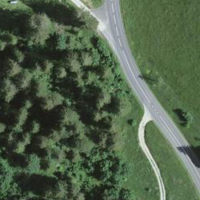
EUNIS habitat code: 45
Species observed at this site:
Campanula rotundifolia
Chamaenerion angustifolium